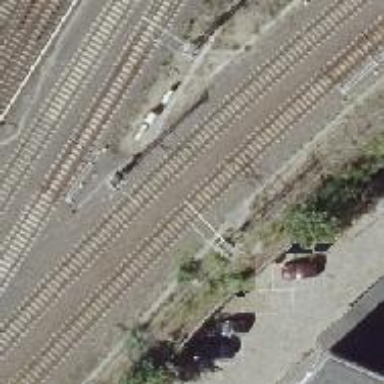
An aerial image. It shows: Railway track with contact line for electrification.